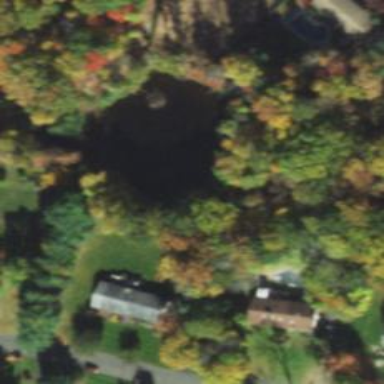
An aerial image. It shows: Pond with natural water.